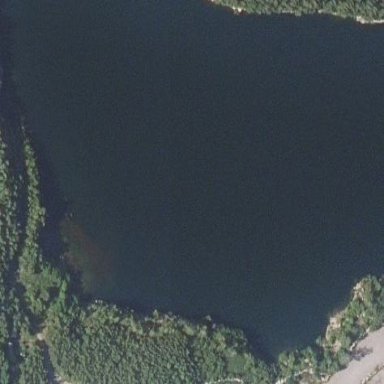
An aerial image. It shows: Reservoir.